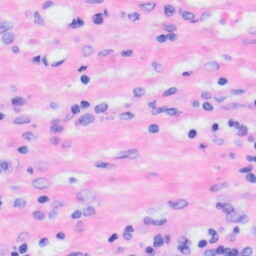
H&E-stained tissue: Liver